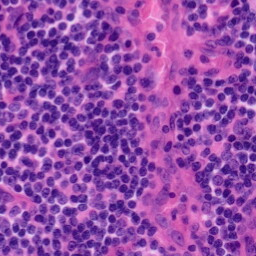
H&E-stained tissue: Tonsil